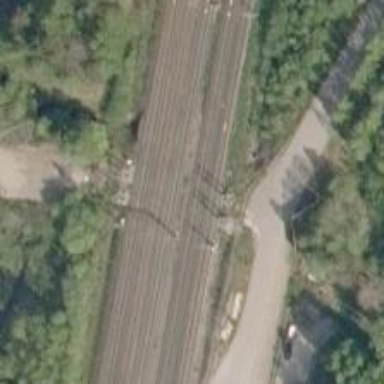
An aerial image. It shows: Railway signal.